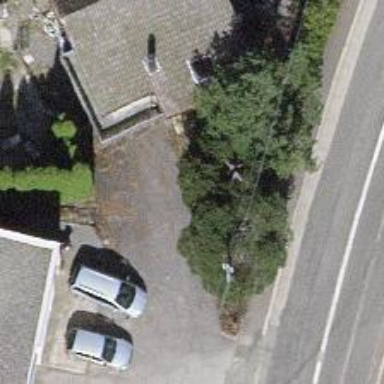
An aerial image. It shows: Driveway with paved surface.